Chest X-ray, PA view. Patient: 40 years old, sex F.
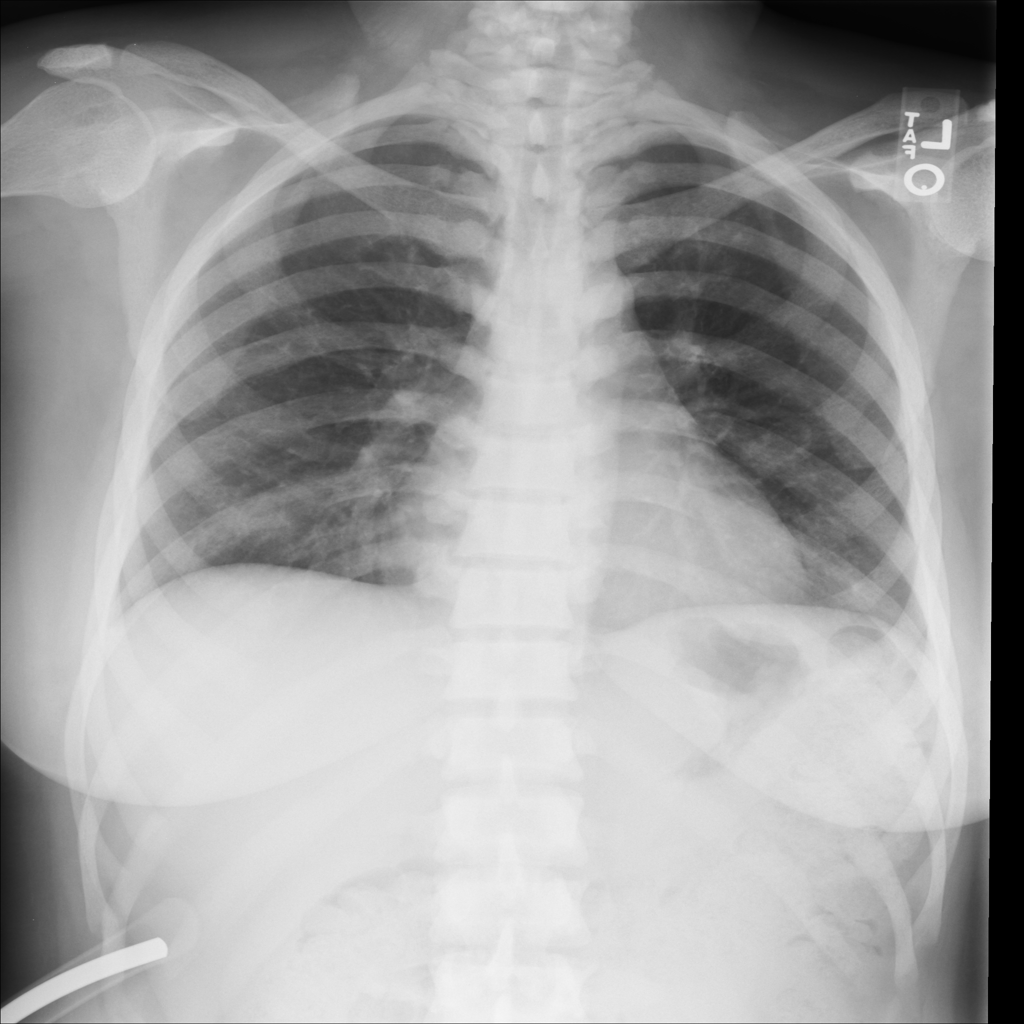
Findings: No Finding